Field crop: tomato
Growth stage: 1
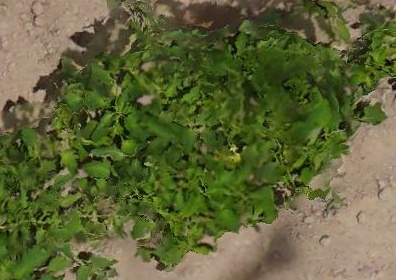
Species: tomato